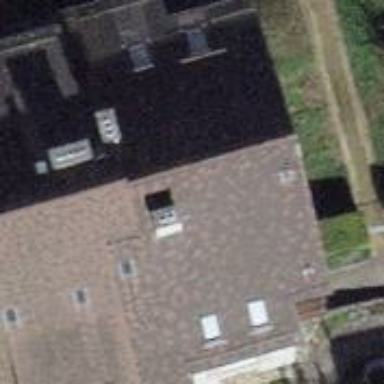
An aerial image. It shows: Building with tile roof.